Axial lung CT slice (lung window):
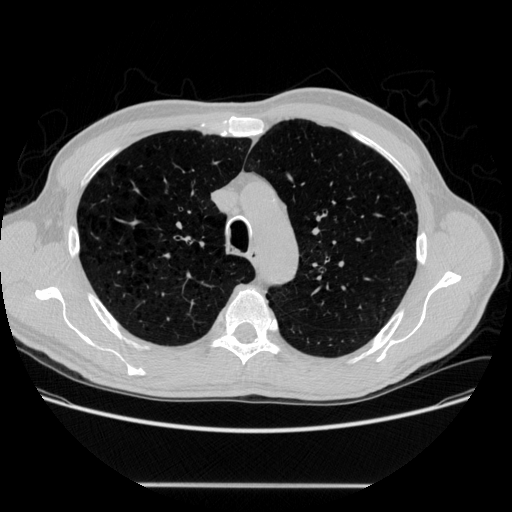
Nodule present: no